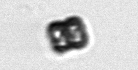
Label: Thalassiosira